六年级 · 计数
下面是新世纪商城某周家用电器销售利润情况统计图.

(1)如果洗衣机的销售利润是 6000 元，那么这一周家用电器销售总利润是多少元?

(2)这一周电视机和空调的销售利润一共是多少元?
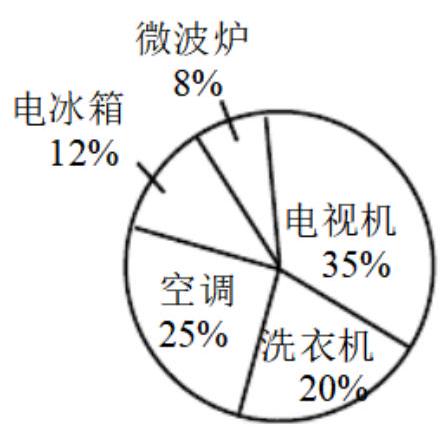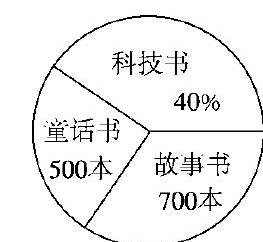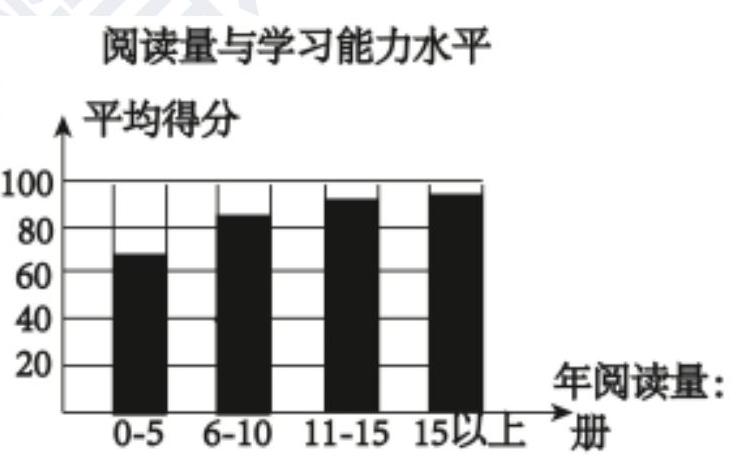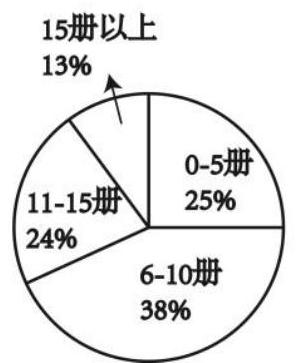
答案: (1) 30000 元（2) 18000 元